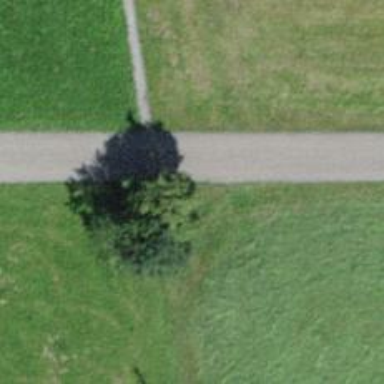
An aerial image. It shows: Bench.